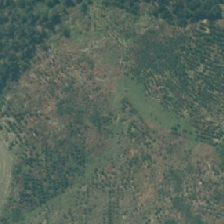
Land cover: harvested_forest